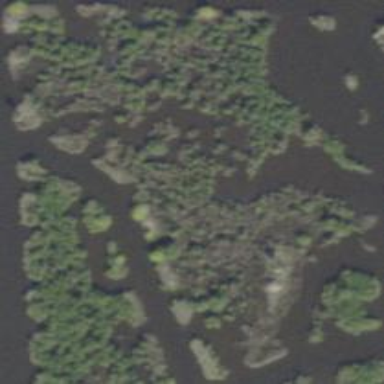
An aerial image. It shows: Wetland area.